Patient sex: M
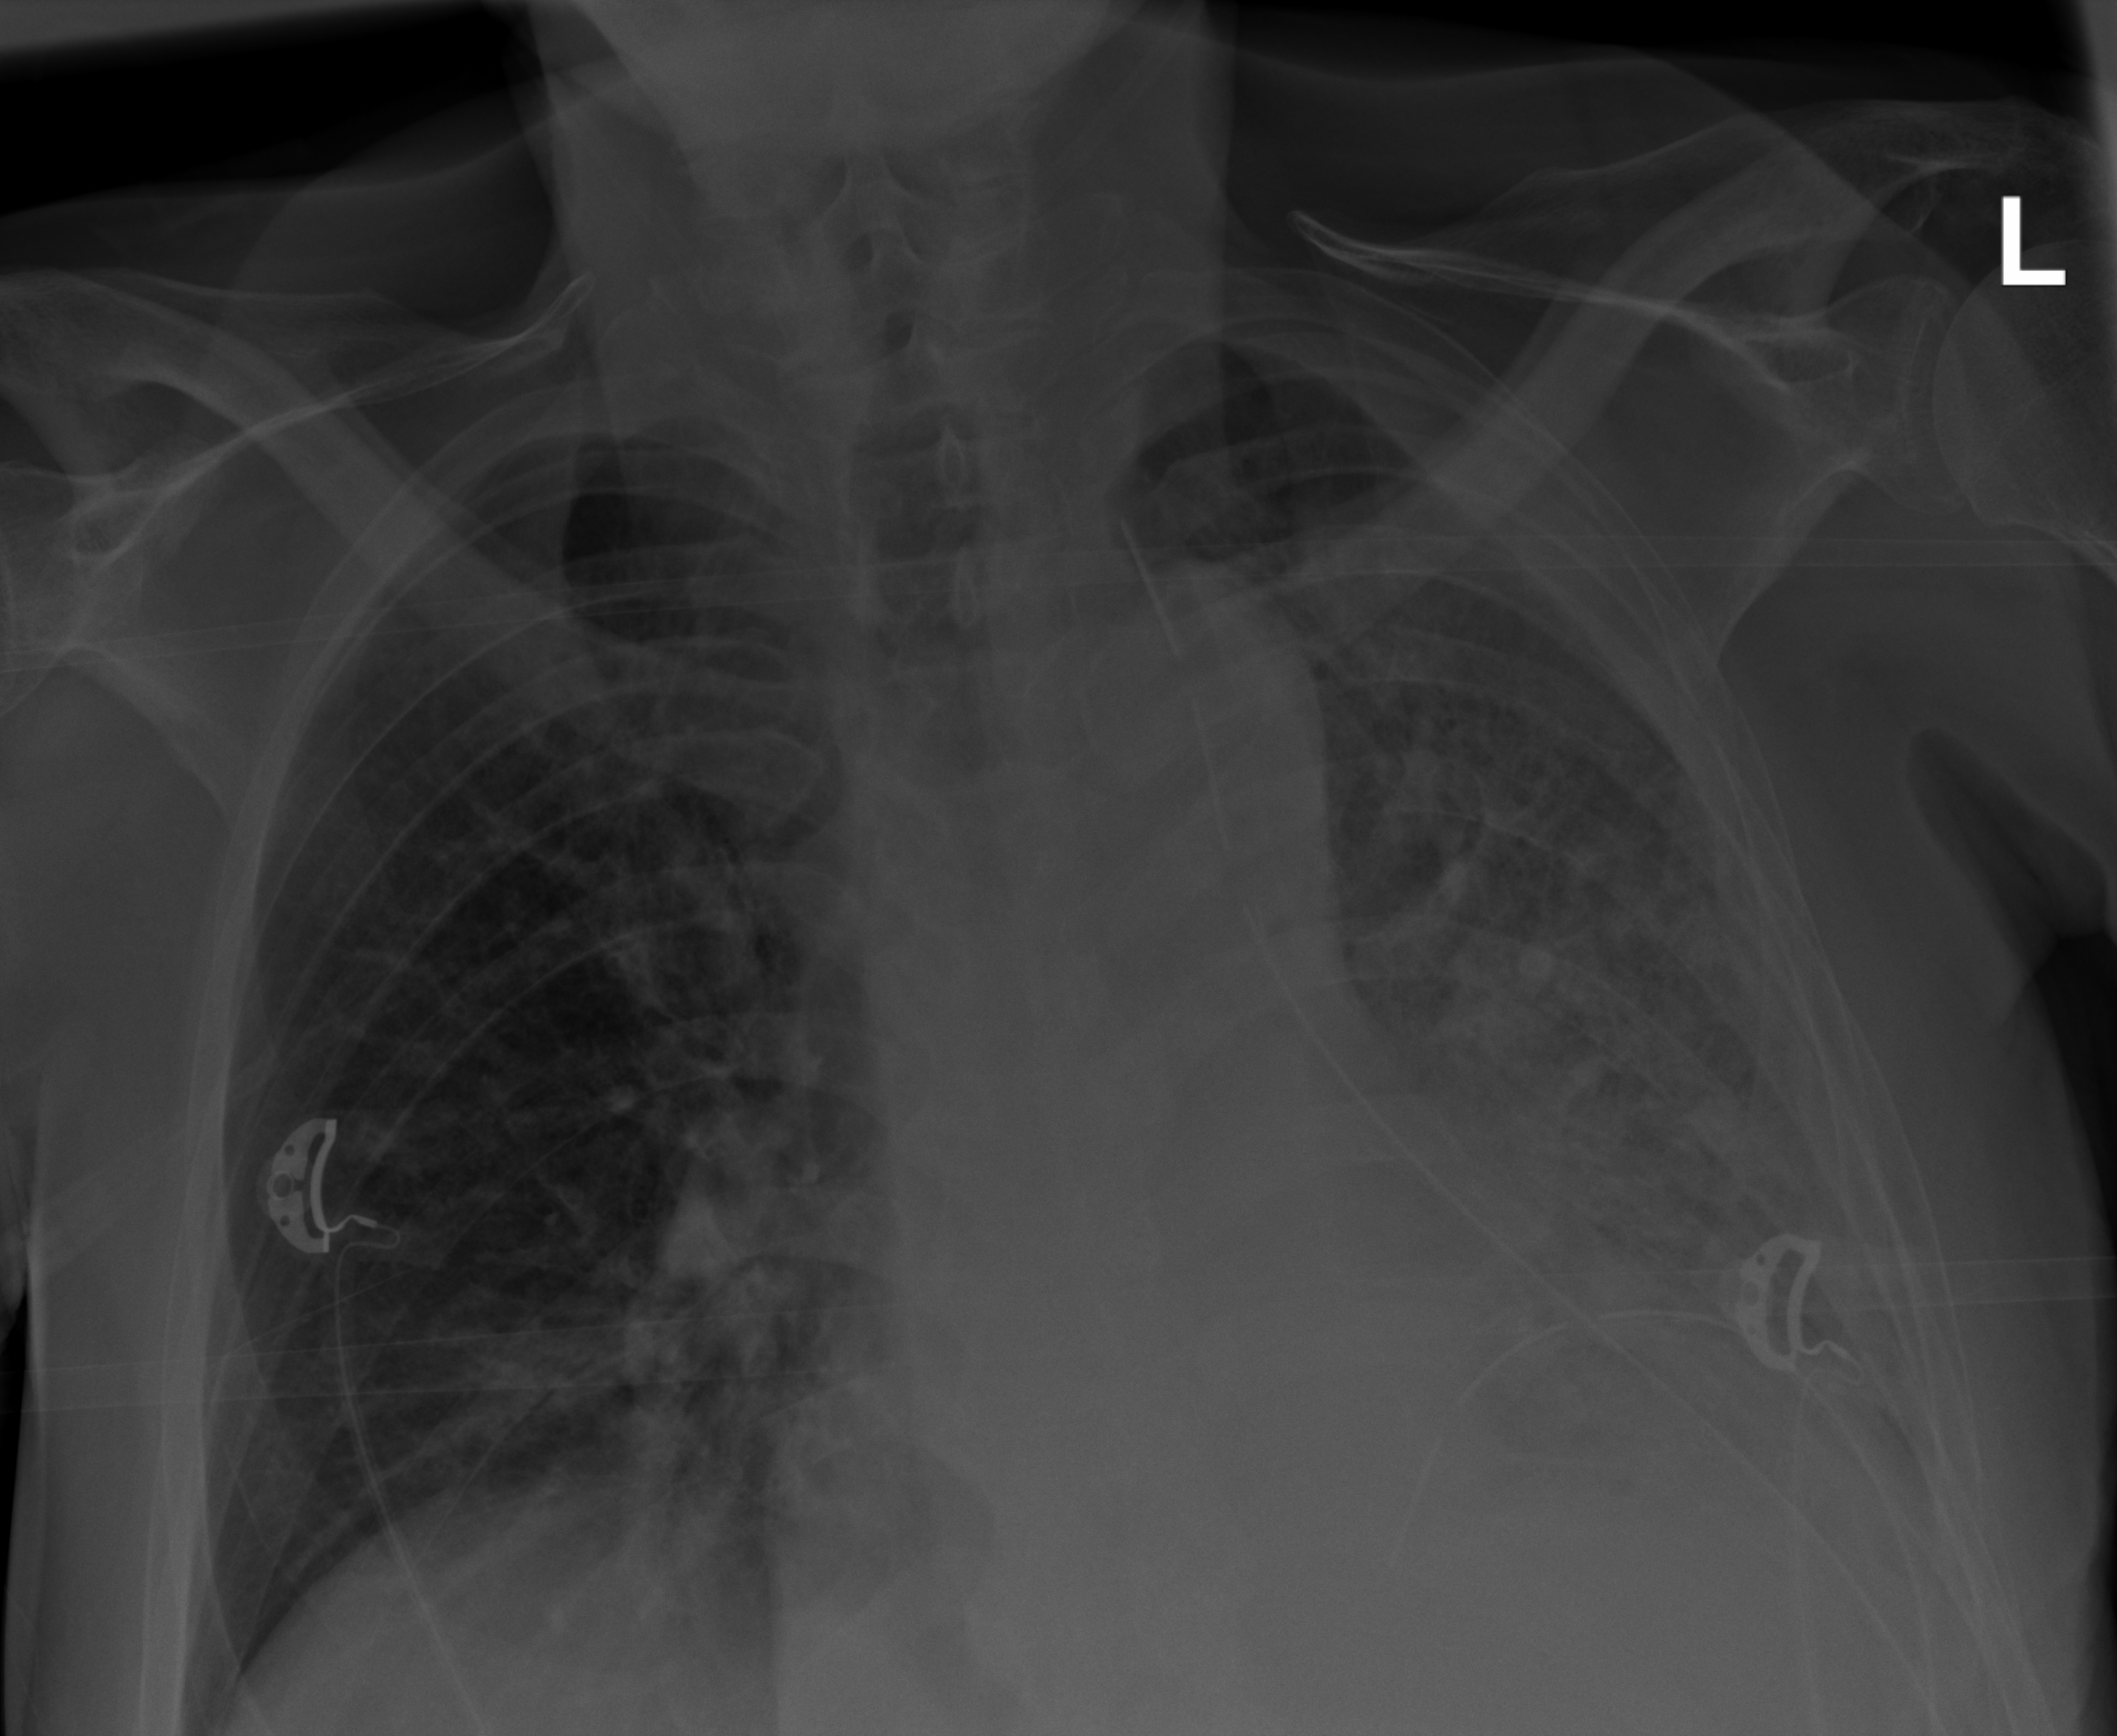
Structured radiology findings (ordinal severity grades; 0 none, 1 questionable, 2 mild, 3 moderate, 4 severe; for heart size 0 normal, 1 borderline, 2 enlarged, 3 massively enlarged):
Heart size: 2
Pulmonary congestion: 0
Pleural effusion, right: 0
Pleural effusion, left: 3
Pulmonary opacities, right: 2
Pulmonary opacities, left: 4
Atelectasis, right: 0
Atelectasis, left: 3